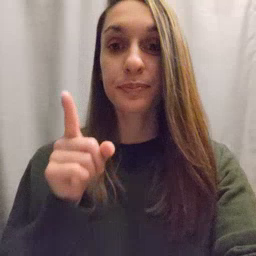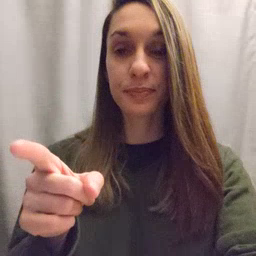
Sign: hesheit